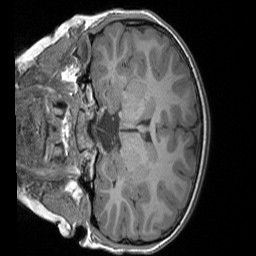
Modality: T1w
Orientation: coronal
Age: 7
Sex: male
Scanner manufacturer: siemens
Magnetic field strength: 3 T
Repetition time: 1.65 s
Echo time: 0.00203 s